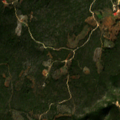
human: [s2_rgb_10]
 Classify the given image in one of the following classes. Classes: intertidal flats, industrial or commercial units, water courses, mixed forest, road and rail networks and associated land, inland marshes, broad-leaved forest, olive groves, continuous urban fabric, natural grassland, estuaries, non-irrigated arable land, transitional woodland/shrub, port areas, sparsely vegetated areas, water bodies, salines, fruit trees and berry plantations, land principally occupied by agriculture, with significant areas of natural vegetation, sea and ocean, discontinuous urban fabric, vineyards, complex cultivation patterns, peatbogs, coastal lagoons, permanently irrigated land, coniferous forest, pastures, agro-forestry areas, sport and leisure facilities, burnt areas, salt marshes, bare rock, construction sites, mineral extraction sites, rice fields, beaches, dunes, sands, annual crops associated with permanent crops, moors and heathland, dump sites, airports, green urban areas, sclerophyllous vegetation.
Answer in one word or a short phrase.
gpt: annual crops associated with permanent crops, sclerophyllous vegetation